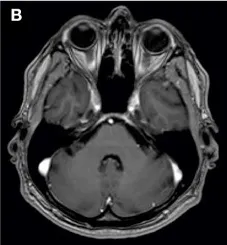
Show axial contrast-enhanced T1-weighted MRI-sequences:. No evidence of thrombosis in the left-sided lateral transverse sinus at day 8 following vaccination.
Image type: radiology (mri)